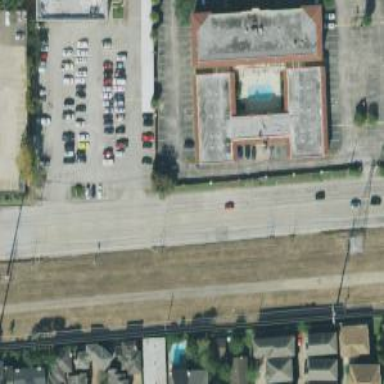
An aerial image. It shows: Hotel.